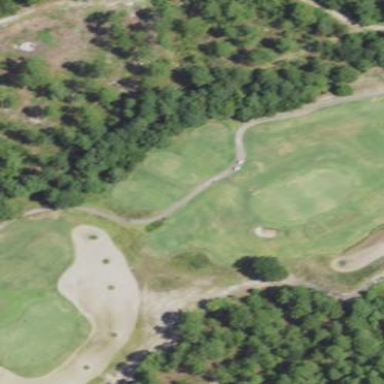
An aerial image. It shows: Sandy area is golf bunker.